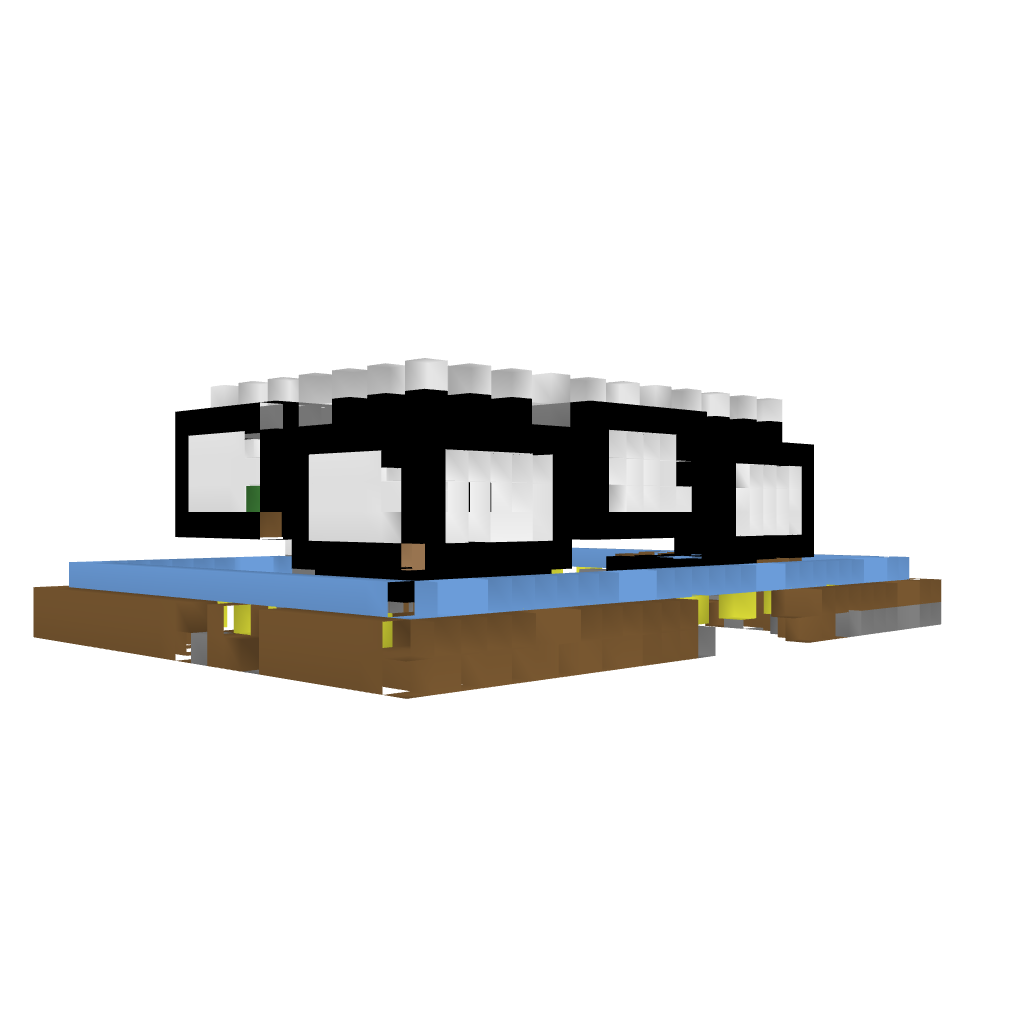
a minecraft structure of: Modern House #1 bad low quality